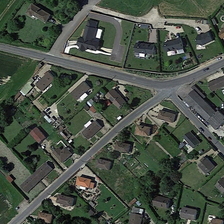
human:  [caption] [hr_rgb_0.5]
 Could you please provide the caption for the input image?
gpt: many buildings and green plants are in a medium residential area .

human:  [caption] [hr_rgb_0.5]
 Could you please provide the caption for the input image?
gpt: many buildings and green plants are in a medium residential area .

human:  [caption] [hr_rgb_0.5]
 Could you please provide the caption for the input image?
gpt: many buildings and green plants are in a medium residential area .

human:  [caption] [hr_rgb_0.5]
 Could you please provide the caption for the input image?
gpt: many buildings and green plants are in a medium residential area .

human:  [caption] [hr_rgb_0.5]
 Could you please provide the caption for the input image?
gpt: many buildings and green plants are in a medium residential area .